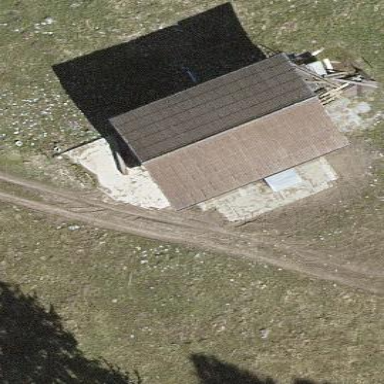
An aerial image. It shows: Gabled roof on farm auxiliary building.